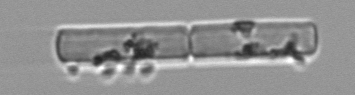
Label: Guinardia_delicatula